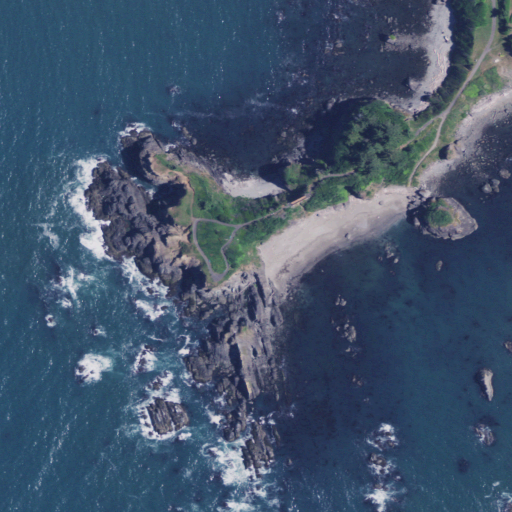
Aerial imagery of cape in Oregon named Chetco Point containing open water, medium intensity development, low intensity development, high intensity development, open development, herbaceous wetlands, shrub, and barren land